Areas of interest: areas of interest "Commercial service"
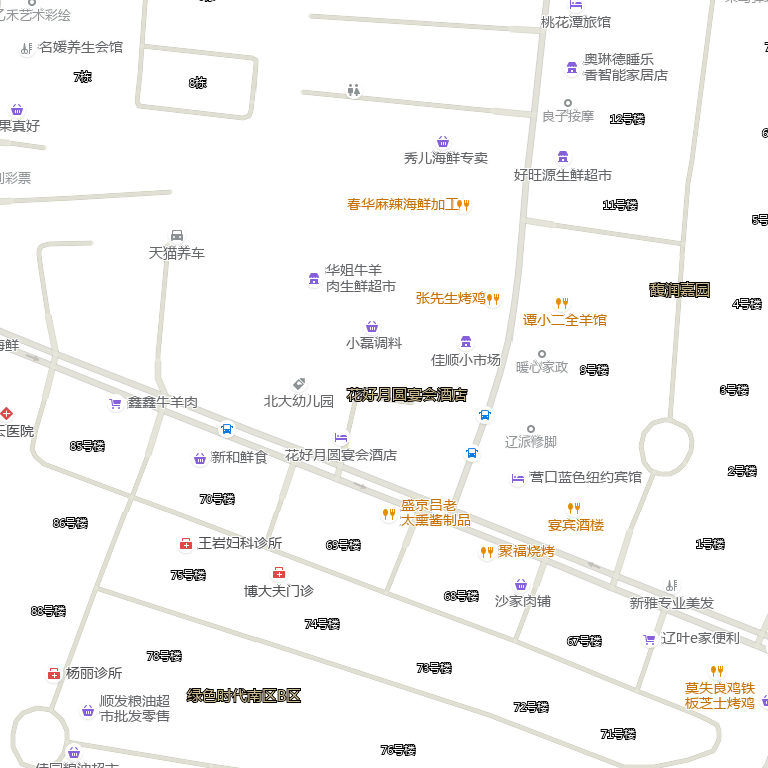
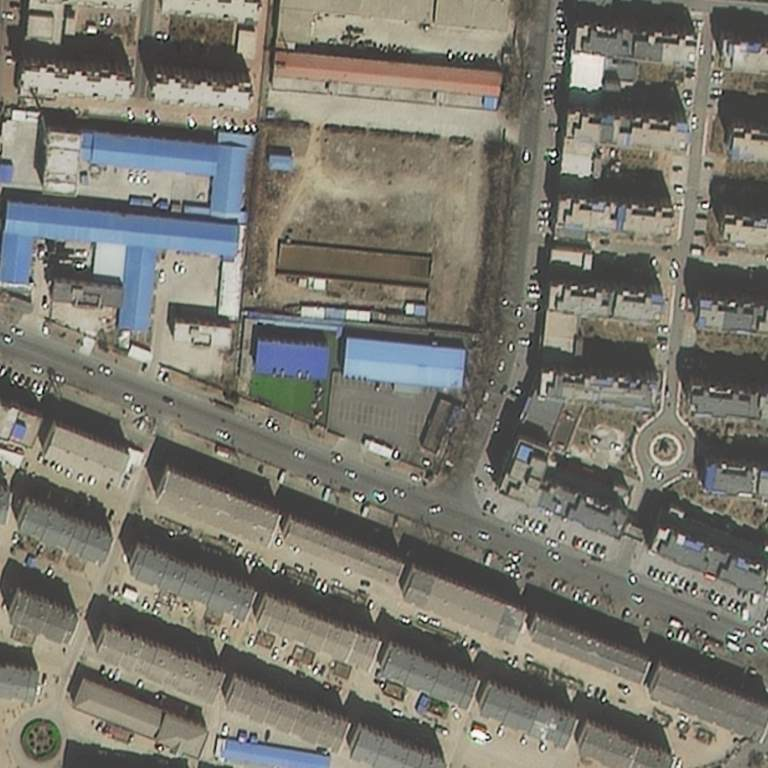